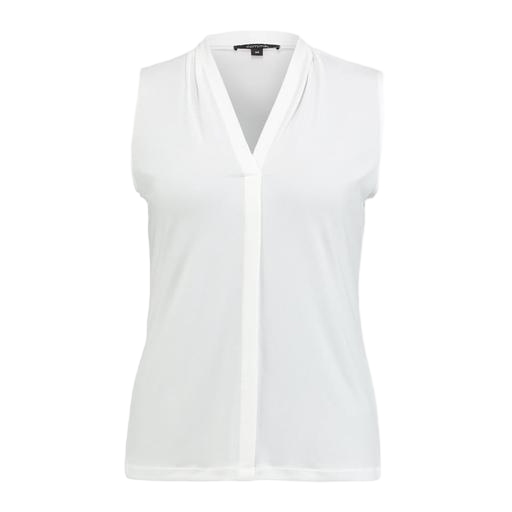
white sleeveless shirt, white plus size sleeveless shirt, sleeveless white and gray shirt, white background